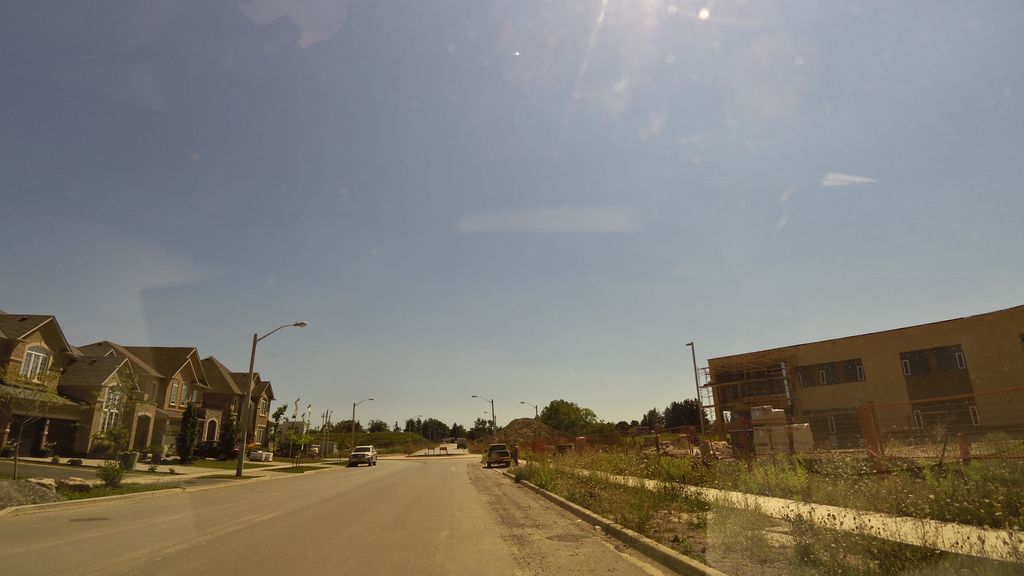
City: hamilton